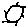
Label: sun